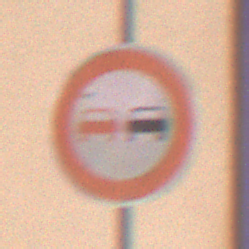
Verkehrszeichen: Ueberholverbot
Umgebung: Outdoor, Urban
Tageszeit: Midday
Wetter: PartlyCloudy
Licht: Natural
Jahreszeit: NotSpecified
Kontrast: MediumContrast